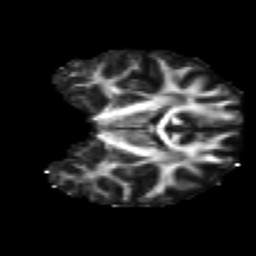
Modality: FA
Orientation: coronal
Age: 30
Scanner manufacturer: siemens
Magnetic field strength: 3 T
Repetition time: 4.52 s
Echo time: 0.084 s